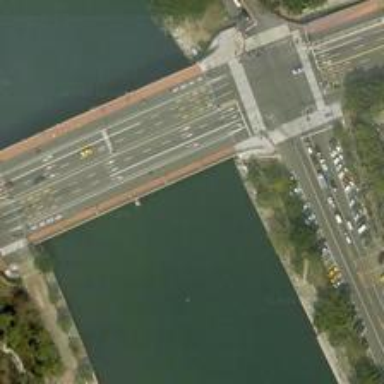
The environment here is very good since the plants on both sides of the river is rich .